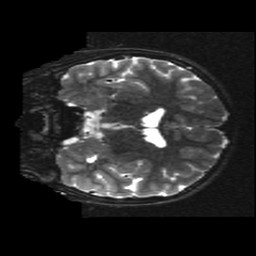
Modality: T2w
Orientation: coronal
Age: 12
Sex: male
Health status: ill
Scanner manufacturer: ge
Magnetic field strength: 3 T
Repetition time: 7.5 s
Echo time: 0.1015 s